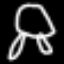
Label: frog